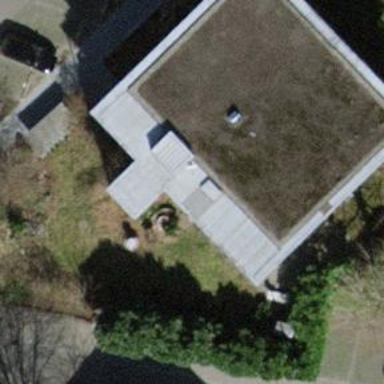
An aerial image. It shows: Flat roofed building.